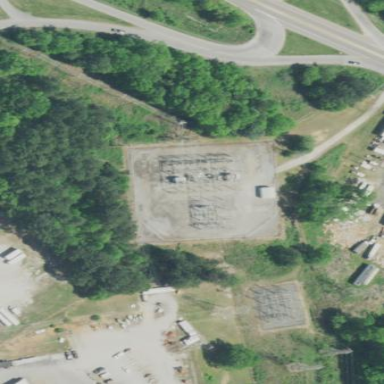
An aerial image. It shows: Distribution power substation secured by fence.